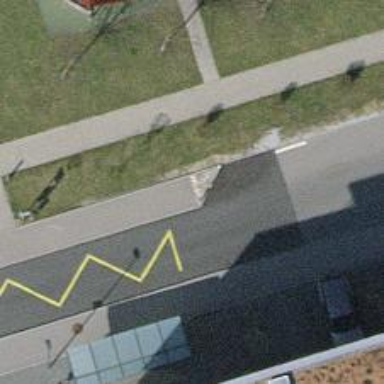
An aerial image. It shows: Platform for public transport on the road.